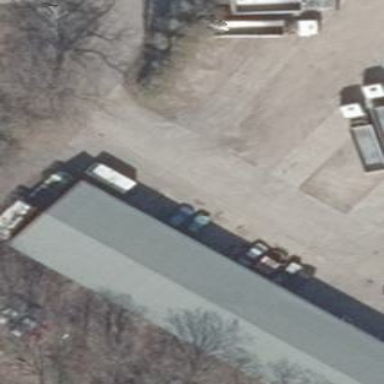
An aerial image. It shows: Industrial building with gabled roof oriented along its length.